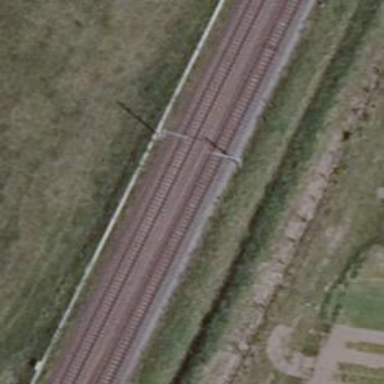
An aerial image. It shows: Railway track with contact lines for electrification.